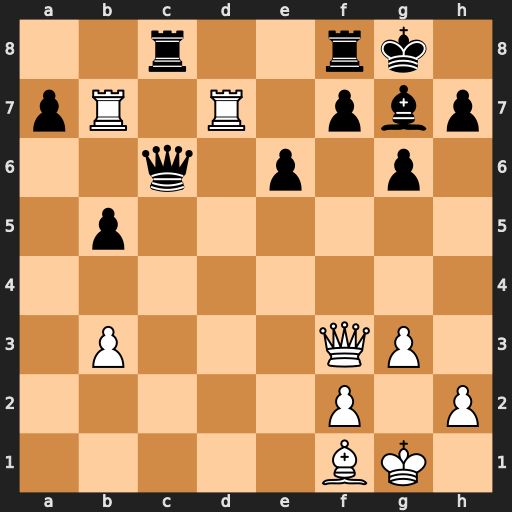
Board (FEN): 2r2rk1/pR1R1pbp/2q1p1p1/1p6/8/1P3QP1/5P1P/5BK1
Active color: w
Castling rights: -
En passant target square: -
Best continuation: Rxf7 Qc3 Rxg7+ Qxg7 Rxg7+